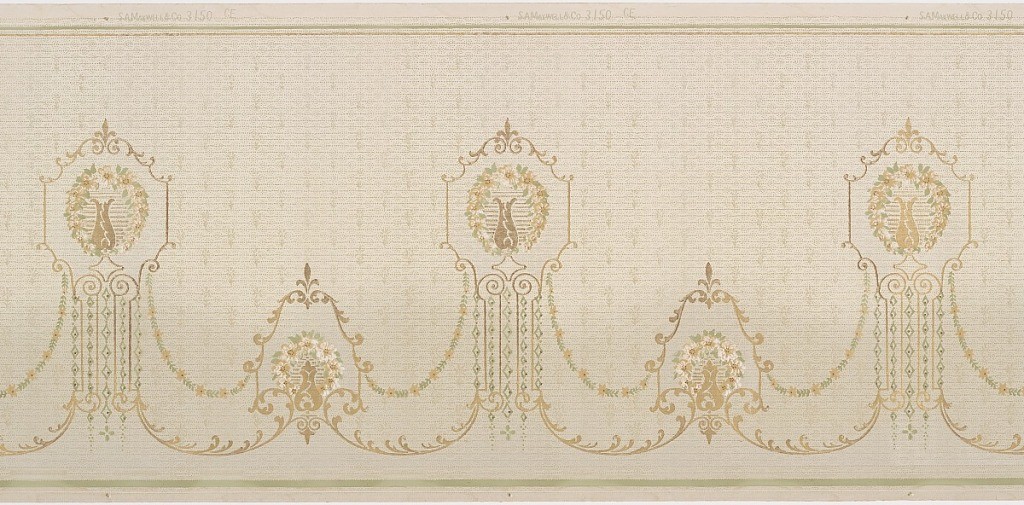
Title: Frieze
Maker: Maxwell & Co., S.A., Chicago, Illinois, USA
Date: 1905–1915
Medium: Machine-printed paper, liquid mica
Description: Medallions, alternating in shape, with a vase-like shape in the center, surrounded by a wreath of flowers. The medallions are connected by two swags, one a series of flowers and leafs, the other a series of delicate acanthus leafs. The background contains a faint pattern of leafs and small dots. Printed in gold, white, and shades of green.